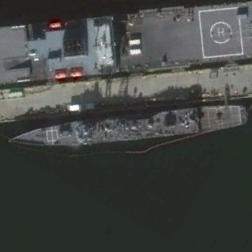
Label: destroyer